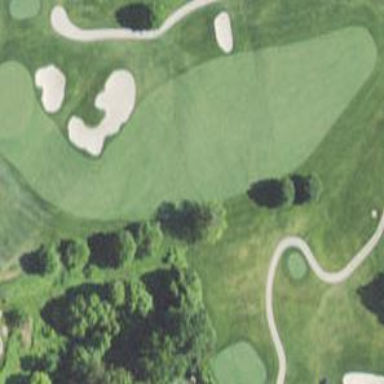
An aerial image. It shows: View of golf hole.